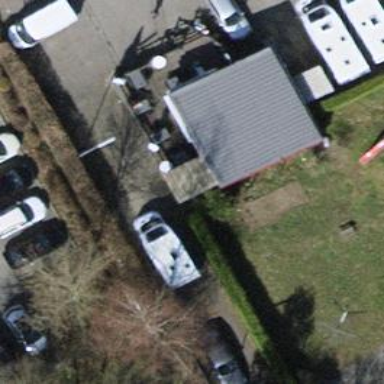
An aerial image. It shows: Fast food establishment.